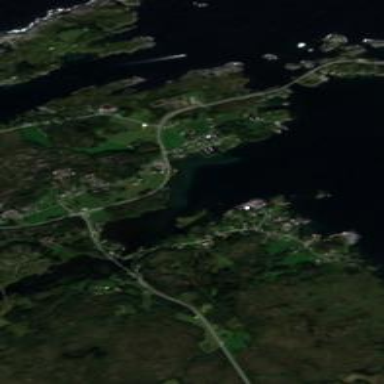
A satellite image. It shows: Picturesque coastline scene.